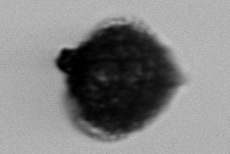
Label: Gonyaulax